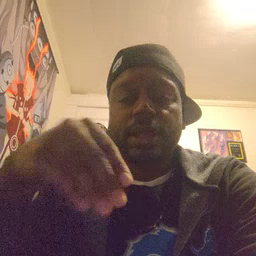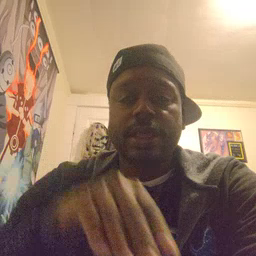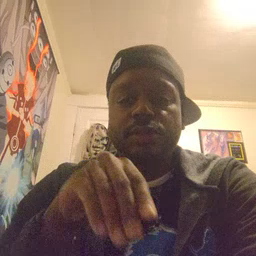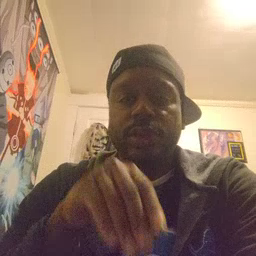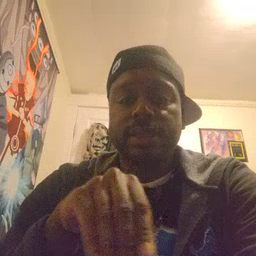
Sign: into